Field crop: maize
Growth stage: 2
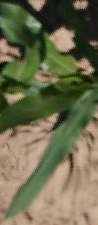
Species: maize